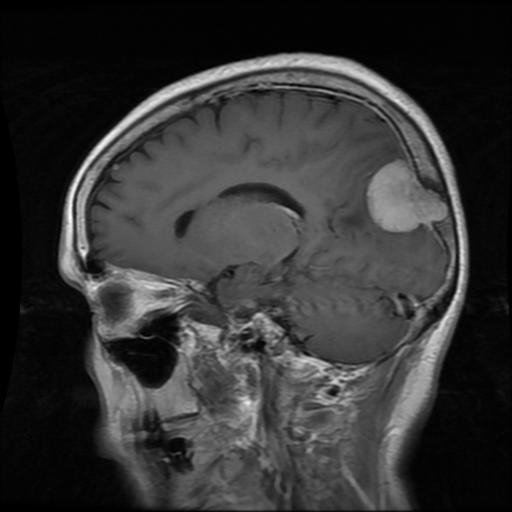
Label: meningioma